Question: Was asked in an interview a traditional question of self join with manager and employee.
I was confused as interviewer asked me to display the columns as EmployeeName, Manager Name.
Please advice how does the conditions in where clause effects the selected columns. As I wasn't able to get the required order.

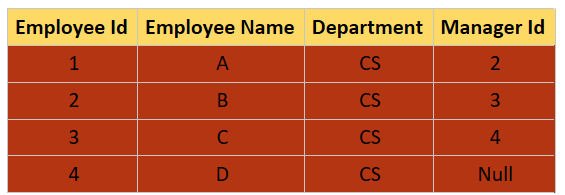
Answer: The trick here is that every manager is also an employee, so you can join the table on itself, and use one side of the join for the employee details and the other for the manager's details:
'''
SELECT e.eployee_name AS "employee name", m.employee_name AS "manager name"
FROM employee e
JOIN employee m ON e.manager_id = m.employee_id
'''